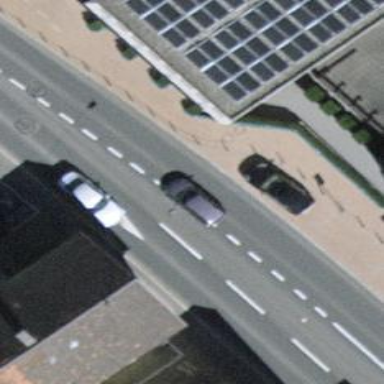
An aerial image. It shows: Bollard.